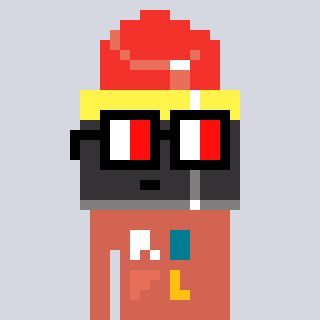
a pixel art character with square glasses with black frames and red eyes, a lipstick-shaped head and a peachy-colored body on a cool background